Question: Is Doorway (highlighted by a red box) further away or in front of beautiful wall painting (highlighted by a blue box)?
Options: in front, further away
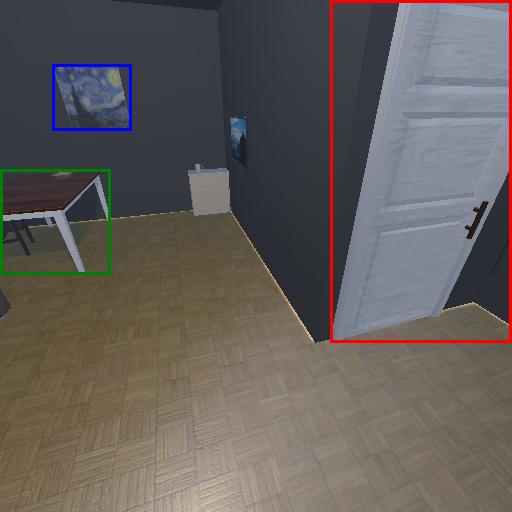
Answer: in front